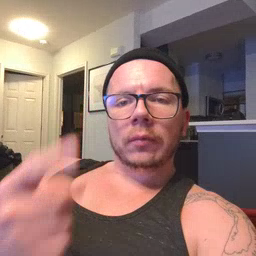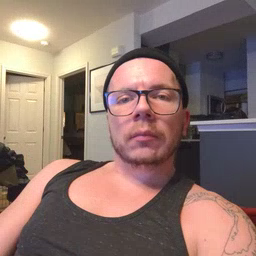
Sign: first